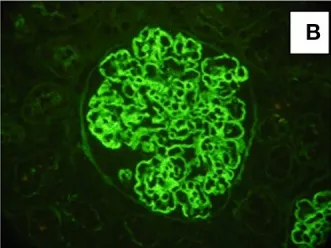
Involving the glomerular capillary walls and the mesangium, while it resulted negative for lambda-light chain.
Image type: pathology (immunostaining)